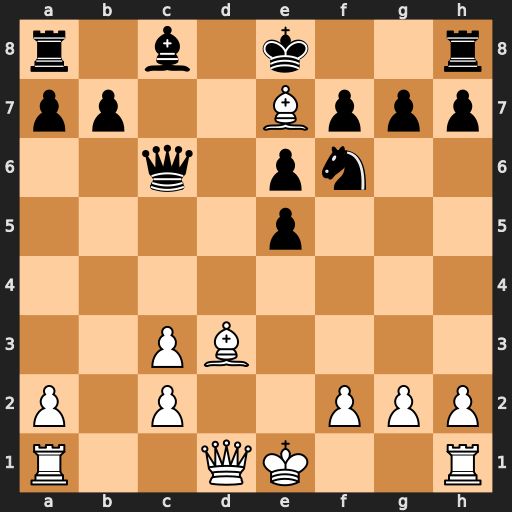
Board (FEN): r1b1k2r/pp2Bppp/2q1pn2/4p3/8/2PB4/P1P2PPP/R2QK2R
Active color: w
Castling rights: KQkq
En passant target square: -
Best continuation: Bb5 Kxe7 Bxc6